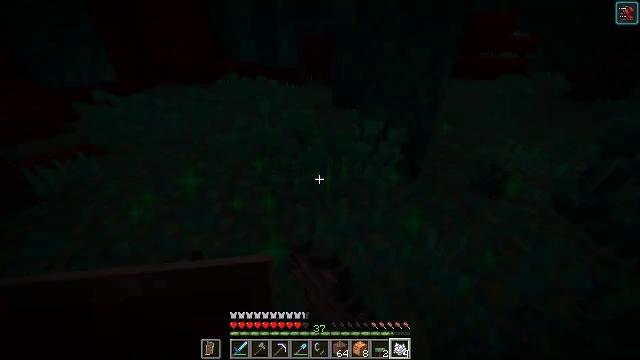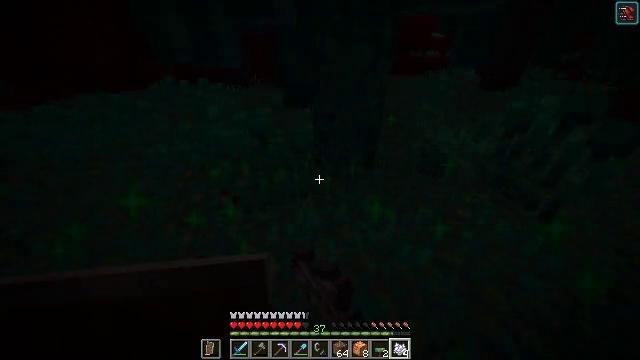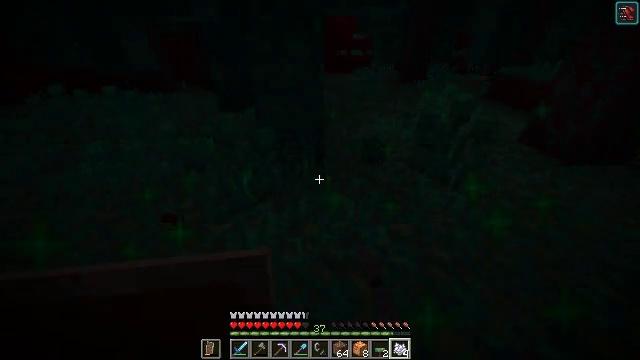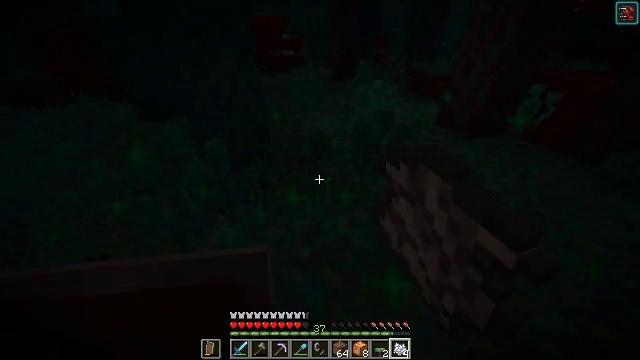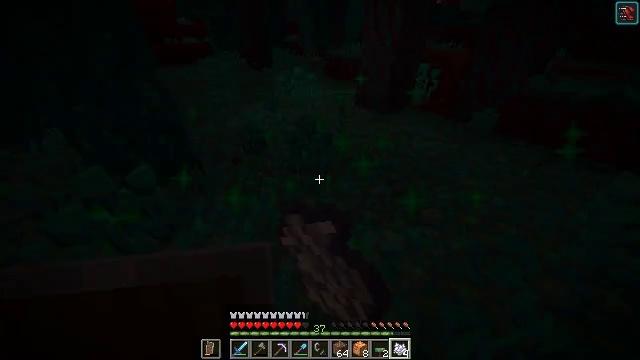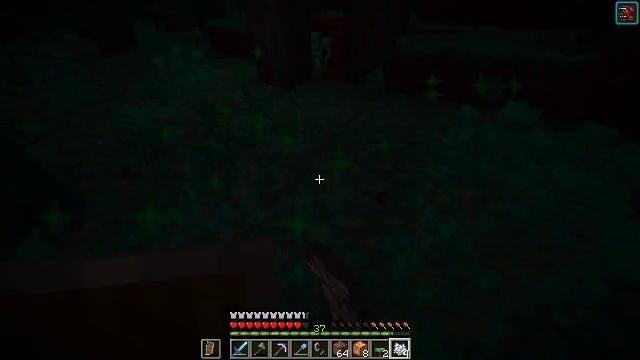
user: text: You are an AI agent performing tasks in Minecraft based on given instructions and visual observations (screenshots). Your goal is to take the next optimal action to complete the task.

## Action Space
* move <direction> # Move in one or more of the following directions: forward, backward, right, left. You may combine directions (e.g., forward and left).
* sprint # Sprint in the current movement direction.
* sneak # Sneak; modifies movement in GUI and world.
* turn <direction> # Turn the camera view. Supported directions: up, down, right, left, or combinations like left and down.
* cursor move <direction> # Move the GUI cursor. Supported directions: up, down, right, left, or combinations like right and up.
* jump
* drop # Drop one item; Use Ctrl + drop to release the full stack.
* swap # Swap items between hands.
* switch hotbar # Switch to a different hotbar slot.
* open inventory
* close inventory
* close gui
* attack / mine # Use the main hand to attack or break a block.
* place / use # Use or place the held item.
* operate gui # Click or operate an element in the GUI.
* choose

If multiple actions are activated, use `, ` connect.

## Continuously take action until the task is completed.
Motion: motion action
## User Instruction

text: Mine warped roots from the ground.
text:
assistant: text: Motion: turn right, attack / mine
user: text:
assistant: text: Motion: turn right, attack / mine
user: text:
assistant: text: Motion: turn right, attack / mine
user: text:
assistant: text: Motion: turn right and down, attack / mine
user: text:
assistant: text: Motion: turn right and down, attack / mine
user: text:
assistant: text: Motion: attack / mine